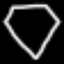
Label: diamond